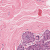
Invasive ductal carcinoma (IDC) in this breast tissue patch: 0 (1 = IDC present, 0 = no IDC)